Interaction volume radius: 5 \u00c5
Interaction volume height: 10 \u00c5
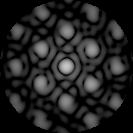
Disorder parameter: 0.2623